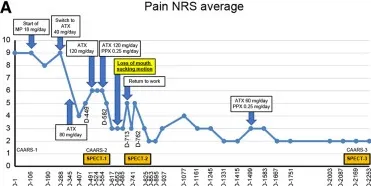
Course of treatment and objective/subjective parameters. Pain NRS average. HADS.
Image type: pathology (immunostaining)